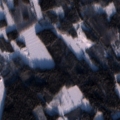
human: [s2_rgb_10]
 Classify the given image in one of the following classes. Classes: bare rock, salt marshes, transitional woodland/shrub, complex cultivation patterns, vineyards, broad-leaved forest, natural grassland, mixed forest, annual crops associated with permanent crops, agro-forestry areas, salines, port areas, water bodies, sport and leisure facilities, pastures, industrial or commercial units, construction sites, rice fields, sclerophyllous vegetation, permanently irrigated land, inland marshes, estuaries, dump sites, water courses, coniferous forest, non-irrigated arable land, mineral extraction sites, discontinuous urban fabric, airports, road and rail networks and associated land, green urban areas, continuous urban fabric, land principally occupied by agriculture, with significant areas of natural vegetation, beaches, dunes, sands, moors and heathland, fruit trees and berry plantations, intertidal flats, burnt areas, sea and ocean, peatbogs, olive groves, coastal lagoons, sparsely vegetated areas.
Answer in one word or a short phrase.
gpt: land principally occupied by agriculture, with significant areas of natural vegetation, coniferous forest, mixed forest